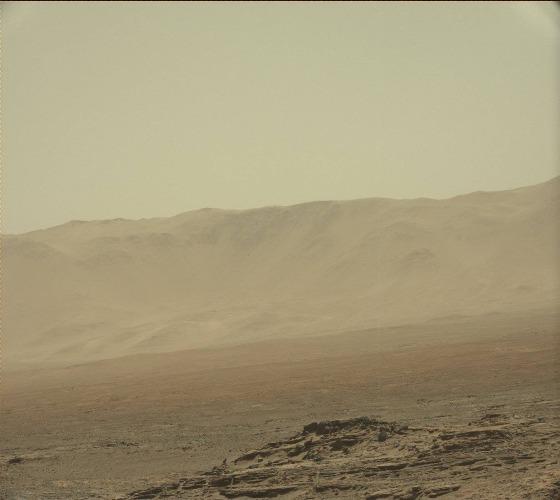
Terrain classes present: Background, Gravel / Sand / Soil, Rock, Shadow